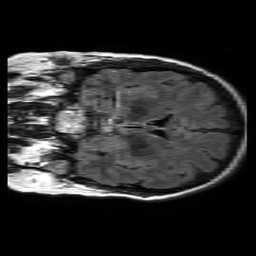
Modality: FLAIR
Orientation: coronal
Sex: female
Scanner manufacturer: philips
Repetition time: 11 s
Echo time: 0.125 s